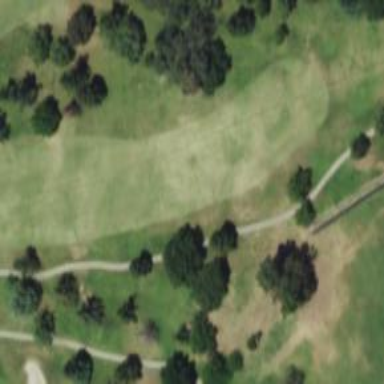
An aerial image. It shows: View of golf hole.